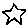
Label: star